Question: I'm working on a program that runs basic smoke tests and acceptance tests on Windows applications under development. Part of what it does is to snapshot the app's top-level window(s) when it(they) first appears. It does this by starting the process, waiting for input idle, enumerating top-level windows, and then getting the window DC and blitting from it.
It turns out that the first appearance of a top-level window is animated by default--it fades in and expands to its actual size--at least on Windows 7. Screenshots taking during the animation are either missing the window frame or the frame is scaled down and partially transparent.

I can avoid this problem by adding a delay (e.g., 'Sleep(250)') before taking the screenshot, but I can't find any information on how long the animations may actually take. If the animation takes longer on a future version of Windows (or if it's user adjustable), this delay might not be long enough. If the animations are disabled, then I'm just wasting time. (The tool will be used to run many tests, so the quarter second delays could add up.)
I can avoid the problem by checking the "Turn off all unnecessary animations" checkbox in the Ease of Access Center control panel, which seems to disable this animation. I figured this might correspond to a setting (or settings) programmatically accessible via <URL>. If I could check when the animation is enabled, I could add the delay only when needed. I could also consider disabling the animations for the duration of the tests and then restoring the user's choice afterwards.
But I can't seem to find the SPI setting that corresponds to this particular animation. There is SPI_GETANIMATION, which indicates whether minimize and restore animations are enabled. However, that setting is independent of setting for the top-level window appearance animation.
Is there an API to detect whether top-level window appearance animations are enabled? Is there a setting that controls the speed of them so my code knows how long to delay? Is there a signal my program can watch for to know when a window from a child process is fully painted and finished animating?
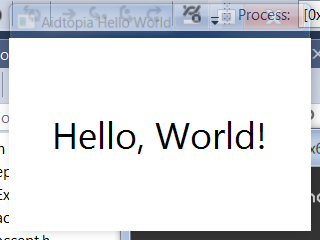
Answer: The answer appears to be "no."
David Heffernan successfully identified this is the Desktop Window Manager transitions setting. Unfortunately, there doesn't seem to be an API to this setting. You can use 'DwmSetWindowAttribute' with 'DWMWA_TRANSITIONS_FORCEDISABLED' to change it, but it's a global setting so that's not advisable. Likewise, the duration of the animation is not exposed.
If someone finds information to the contrary (or if an API is added in a newer version of Windows), please add an answer and I will accept it.